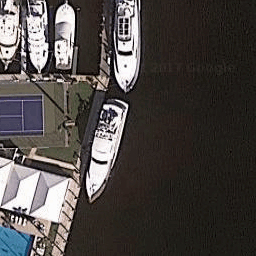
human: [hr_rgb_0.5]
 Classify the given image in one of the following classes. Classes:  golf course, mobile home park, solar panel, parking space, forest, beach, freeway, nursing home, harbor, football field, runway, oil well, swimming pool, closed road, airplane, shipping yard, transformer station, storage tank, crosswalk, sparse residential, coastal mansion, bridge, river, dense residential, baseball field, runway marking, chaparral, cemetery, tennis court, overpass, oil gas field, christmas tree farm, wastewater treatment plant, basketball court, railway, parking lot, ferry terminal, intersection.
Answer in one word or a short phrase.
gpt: harbor